Aerial crown-view tile of a tropical tree (Barro Colorado Island, Panama), acquired 20241216:
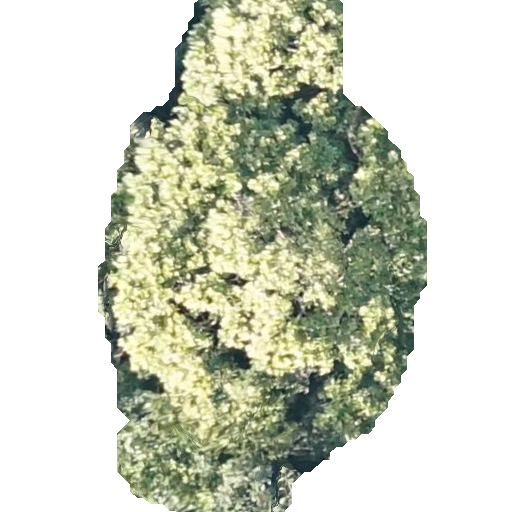
Species: Anacardium excelsum
GBIF accepted scientific name: Anacardium excelsum
Crown area: 189.025 m²